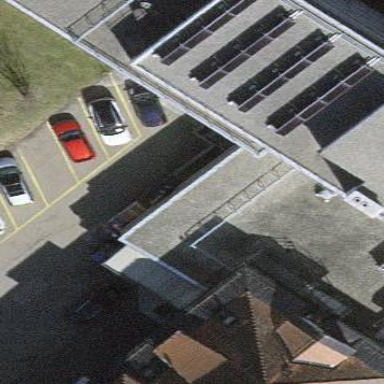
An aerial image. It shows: Parking area along the street side with diagonal orientation.